高三 · 代数
一物体作变速直线运动，其 $v-t$ 曲线如图所示，则该物体在 $\frac{1}{2} \mathrm{~S} \sim 6 \mathrm{~s}$ 间

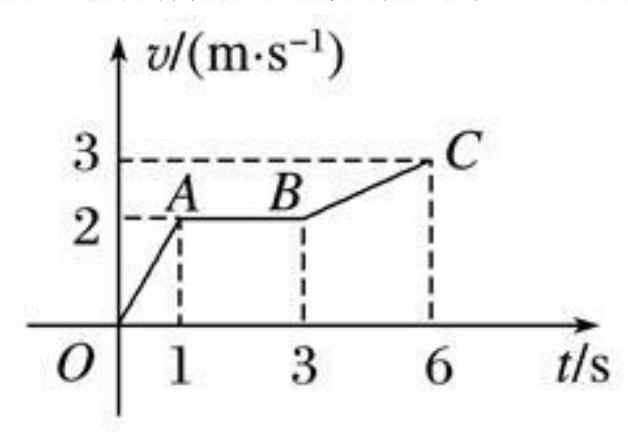
A. 1
B. $\frac{4}{3}$
C. $\frac{49}{4}$
D. 2
答案: C
解析: 答案: C

【解析】 由题中图象可得:

$v(t)=\left\{\begin{array}{l}2 t, 0 \leq t<1 \\ 2,1 \leq t \leq 3 \\ \frac{1}{3} t+1,3<t \leq 6\end{array}\right.$

由变速直线运动的路程公式，可得:

$s=\int_{\frac{1}{2}}^{6} v(t) \mathrm{d} t=\int_{\frac{1}{2}}^{1} 2 t d t+\int_{1}^{3} 2 \mathrm{~d} t+\int_{3}^{6}\left(\frac{1}{3} t+1\right) \mathrm{d} t$

$=t \int_{\frac{1}{2}}^{1}+\left.2 t\right|_{1} ^{3}+\left(\frac{1}{6} t^{2}+t\right)_{3}^{6}=\frac{49}{4}(\mathrm{~m})$

所以物体在 $\frac{1}{2} \mathrm{~s} \sim 6 \mathrm{~s}_{\text {间的运动路程是 }} \frac{49}{4} \mathrm{~m}$.

故答案为: C

【分析】由图象用分段函数表示 $v(t)$, 该物体在 $\frac{1}{2} \mathrm{~s} \sim 6 \mathrm{~s}$ 间的运动路程可用定积分 $s=\int_{\frac{1}{2} \nu}^{6} v(t) \mathrm{d} t$ 表示,计算即得解.